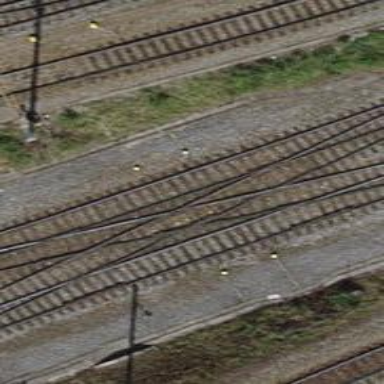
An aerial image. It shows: Railway crossing.